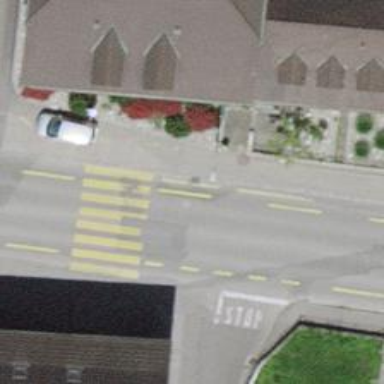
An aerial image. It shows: Bus stop with platform for public transport.